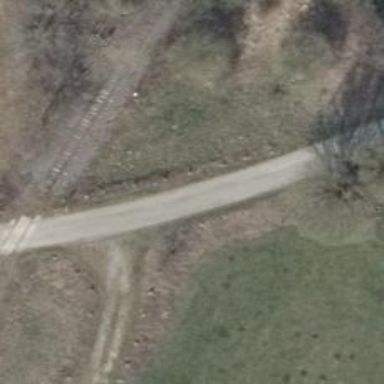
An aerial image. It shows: Gravel track with grade 2 quality.